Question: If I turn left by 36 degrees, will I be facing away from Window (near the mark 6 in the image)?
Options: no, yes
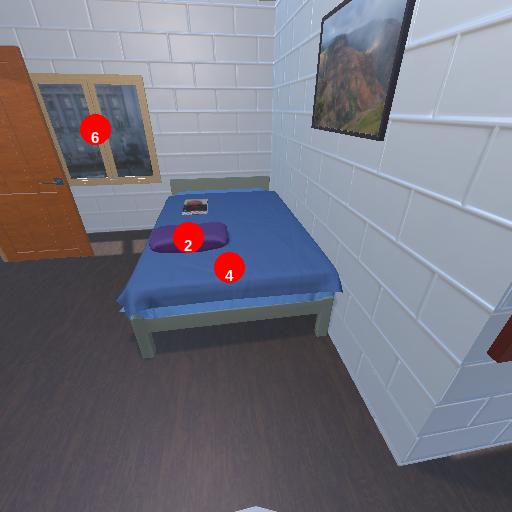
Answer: no